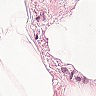
Metastatic tissue present: no